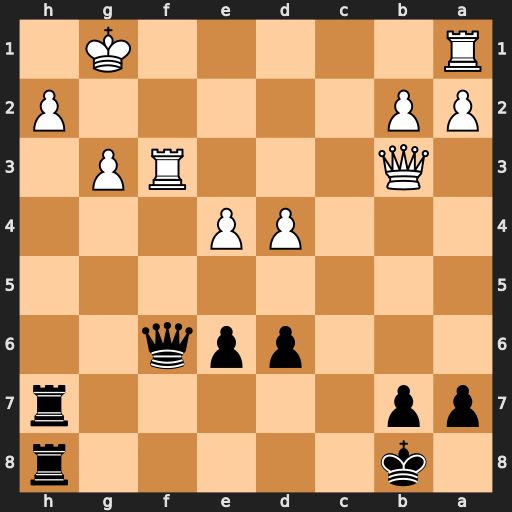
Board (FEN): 1k5r/pp5r/3ppq2/8/3PP3/1Q3RP1/PP5P/R5K1
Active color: b
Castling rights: -
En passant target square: -
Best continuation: Qxd4+ Re3 Rxh2